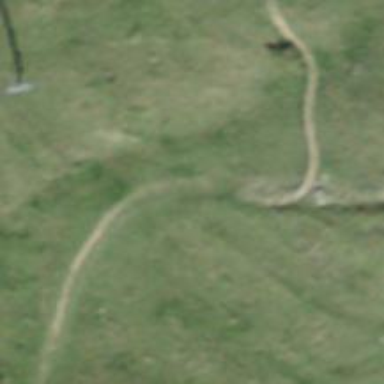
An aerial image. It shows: Path with earth surface.